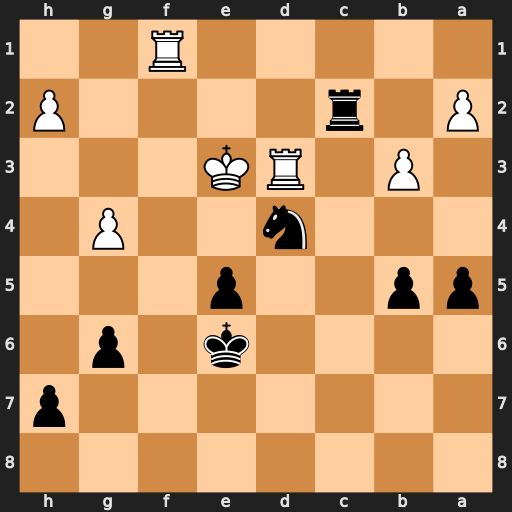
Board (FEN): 8/7p/4k1p1/pp2p3/3n2P1/1P1RK3/P1r4P/5R2
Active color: b
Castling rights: -
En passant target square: -
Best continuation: Re2#